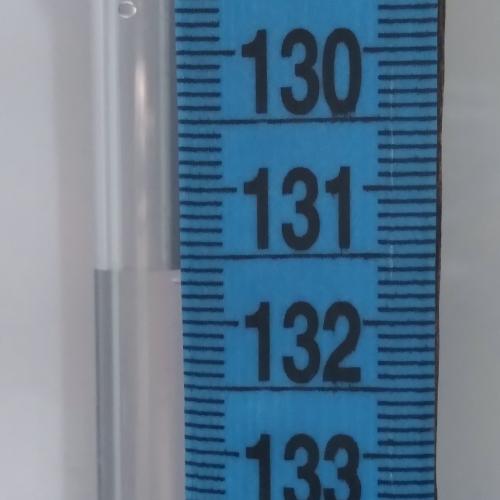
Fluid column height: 131.6 cm